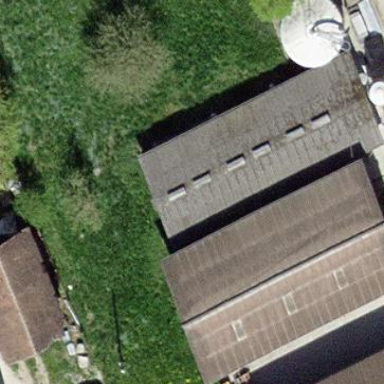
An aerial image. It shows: Sty building.